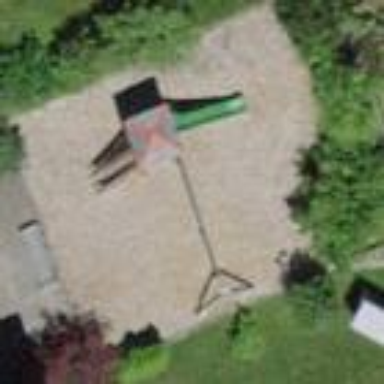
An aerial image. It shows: Playground area for leisure land.